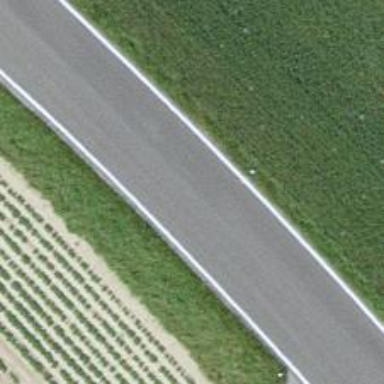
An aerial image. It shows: Secondary road with asphalt surface.